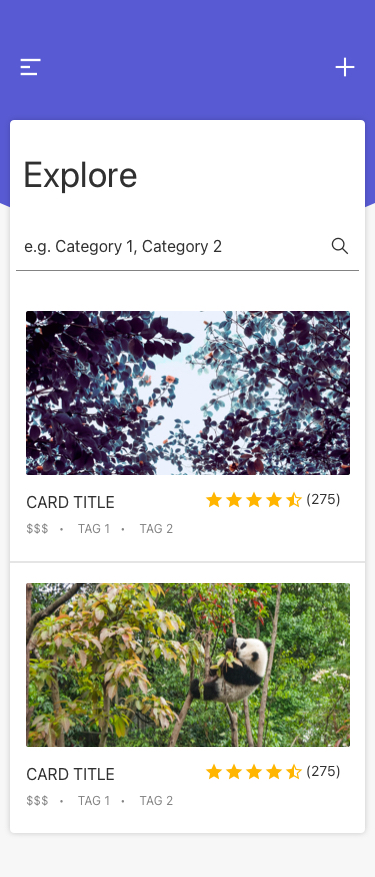
Text in this UI design:
(275)
$$$   •    TAG 1   •    TAG 2
CARD TITLE
(275)
$$$   •    TAG 1   •    TAG 2
CARD TITLE
e.g. Category 1, Category 2

Explore